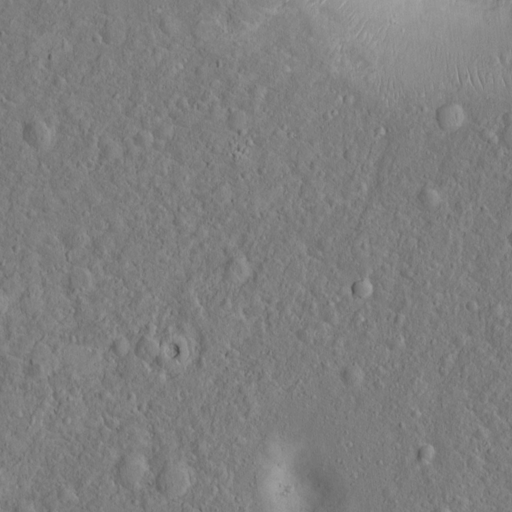
Classes present: Background, Cone